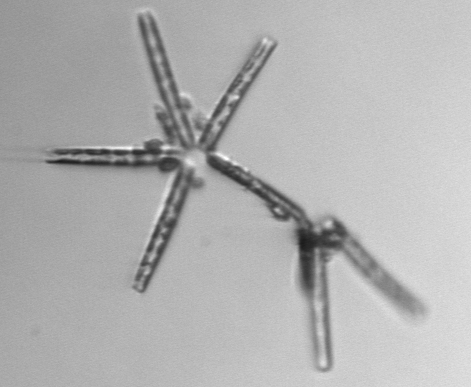
Label: Thalassionema